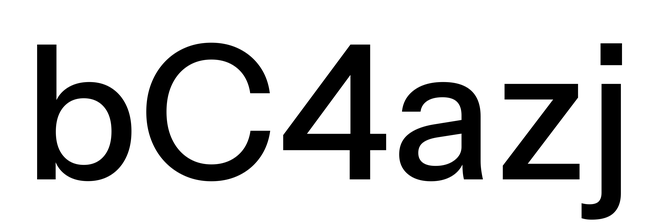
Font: InstrumentSans_Medium